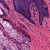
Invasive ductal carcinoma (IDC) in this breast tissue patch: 0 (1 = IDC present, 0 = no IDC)